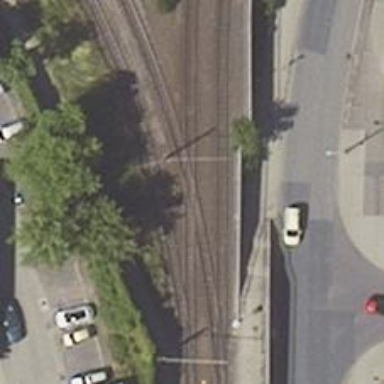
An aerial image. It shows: Railway crossing.